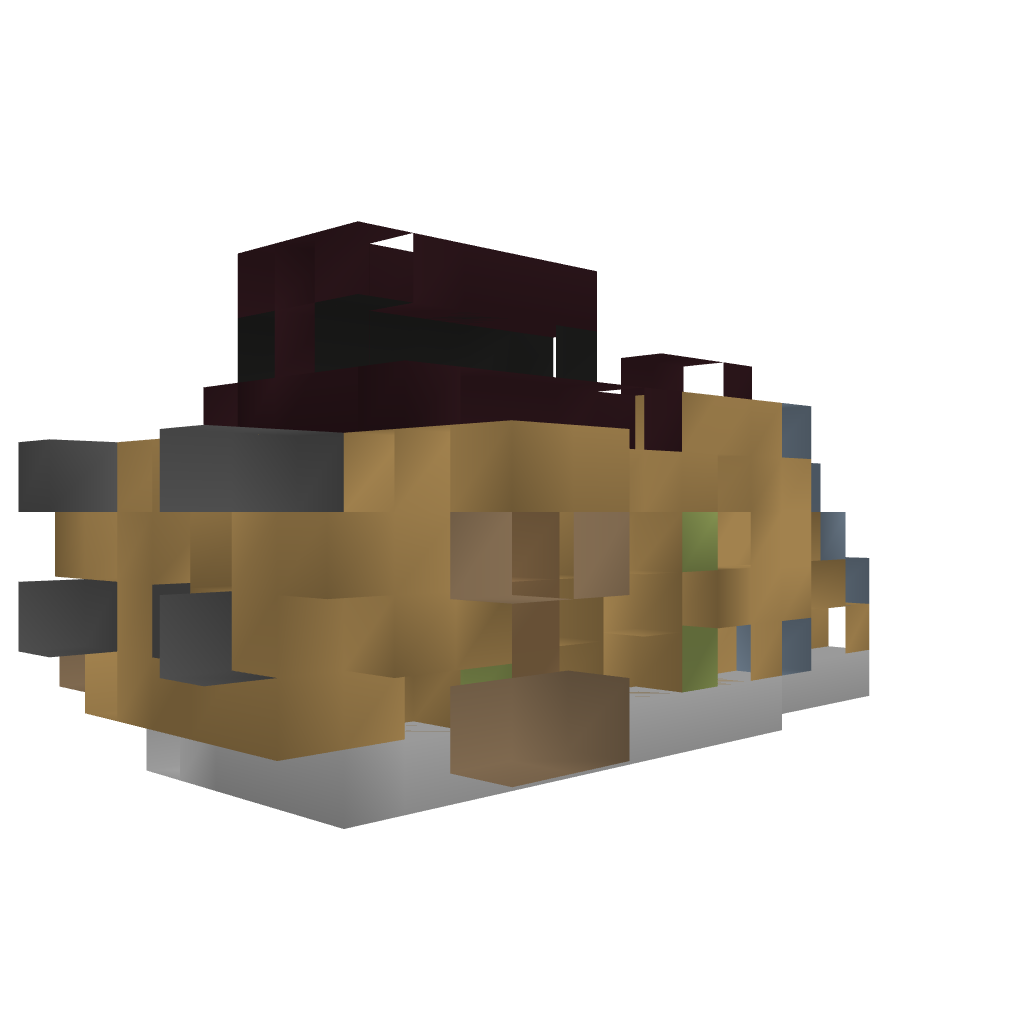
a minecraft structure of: Clone Gunship